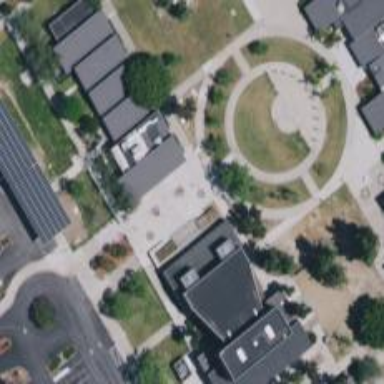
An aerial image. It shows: Education building.